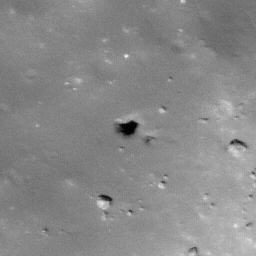
Pit: Jackson 5
Host crater: Jackson
Host type: impact_melt
Lunar coordinates: latitude 22.306, longitude 197.085